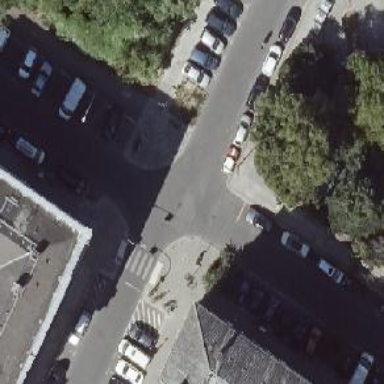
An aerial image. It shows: Unmarked crossing with kerb extension on the right side.